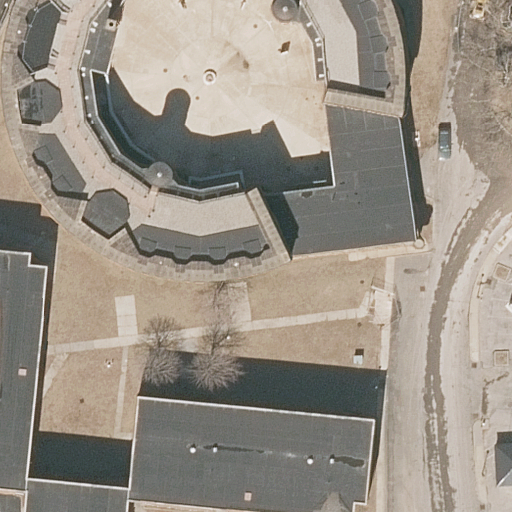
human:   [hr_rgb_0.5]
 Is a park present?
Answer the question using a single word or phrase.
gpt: yes

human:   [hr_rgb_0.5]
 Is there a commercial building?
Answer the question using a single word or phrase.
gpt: no

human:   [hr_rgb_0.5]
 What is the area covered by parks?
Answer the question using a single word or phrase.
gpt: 7693m2

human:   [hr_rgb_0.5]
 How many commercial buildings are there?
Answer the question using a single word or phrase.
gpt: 0

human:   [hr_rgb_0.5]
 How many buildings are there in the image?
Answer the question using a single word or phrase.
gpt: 4

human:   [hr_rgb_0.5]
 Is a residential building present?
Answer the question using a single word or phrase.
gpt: yes

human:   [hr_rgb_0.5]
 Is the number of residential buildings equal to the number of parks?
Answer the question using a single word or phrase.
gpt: no

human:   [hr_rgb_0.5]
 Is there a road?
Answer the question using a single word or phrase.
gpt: yes

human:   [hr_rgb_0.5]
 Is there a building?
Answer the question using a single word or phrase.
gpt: yes

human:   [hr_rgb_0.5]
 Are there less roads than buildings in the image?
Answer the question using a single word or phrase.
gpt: yes

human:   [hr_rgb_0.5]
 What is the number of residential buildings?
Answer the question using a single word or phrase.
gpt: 4

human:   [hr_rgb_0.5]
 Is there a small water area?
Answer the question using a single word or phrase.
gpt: no

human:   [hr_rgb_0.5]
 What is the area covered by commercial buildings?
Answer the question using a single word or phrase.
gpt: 0m2

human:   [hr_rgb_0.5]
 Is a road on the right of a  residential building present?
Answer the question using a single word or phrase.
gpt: yes

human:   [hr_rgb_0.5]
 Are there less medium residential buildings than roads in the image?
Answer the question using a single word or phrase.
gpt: yes

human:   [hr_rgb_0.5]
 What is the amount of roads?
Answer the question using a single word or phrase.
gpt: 2

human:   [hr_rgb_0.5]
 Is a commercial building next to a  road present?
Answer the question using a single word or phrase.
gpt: no

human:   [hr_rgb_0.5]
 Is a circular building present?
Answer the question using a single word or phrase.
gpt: no

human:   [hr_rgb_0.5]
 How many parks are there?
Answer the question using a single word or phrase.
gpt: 1

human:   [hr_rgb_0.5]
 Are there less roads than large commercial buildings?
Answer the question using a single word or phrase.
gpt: no

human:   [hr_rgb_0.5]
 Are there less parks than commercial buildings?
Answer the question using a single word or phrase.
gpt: no

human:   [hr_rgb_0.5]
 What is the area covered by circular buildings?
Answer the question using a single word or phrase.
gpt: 0m2

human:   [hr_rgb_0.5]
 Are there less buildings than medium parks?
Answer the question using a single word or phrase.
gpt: no

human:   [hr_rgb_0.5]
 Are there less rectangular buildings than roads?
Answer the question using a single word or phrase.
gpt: no

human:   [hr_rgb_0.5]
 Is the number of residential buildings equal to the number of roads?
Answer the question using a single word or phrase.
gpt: no

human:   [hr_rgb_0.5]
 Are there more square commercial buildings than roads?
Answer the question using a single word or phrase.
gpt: no

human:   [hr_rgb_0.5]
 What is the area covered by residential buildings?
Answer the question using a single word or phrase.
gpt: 2995m2

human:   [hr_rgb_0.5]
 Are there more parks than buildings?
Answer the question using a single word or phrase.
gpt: no

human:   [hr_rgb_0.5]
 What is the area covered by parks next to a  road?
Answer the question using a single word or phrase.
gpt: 7693m2

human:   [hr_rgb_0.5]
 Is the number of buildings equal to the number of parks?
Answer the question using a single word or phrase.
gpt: no

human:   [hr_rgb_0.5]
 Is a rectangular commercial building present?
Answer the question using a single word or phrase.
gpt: no

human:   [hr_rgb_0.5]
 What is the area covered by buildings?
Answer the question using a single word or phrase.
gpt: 2995m2

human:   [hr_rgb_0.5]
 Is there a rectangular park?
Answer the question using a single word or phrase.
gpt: yes

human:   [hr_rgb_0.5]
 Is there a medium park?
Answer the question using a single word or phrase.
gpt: no

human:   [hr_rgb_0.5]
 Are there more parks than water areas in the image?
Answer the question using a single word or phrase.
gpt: yes

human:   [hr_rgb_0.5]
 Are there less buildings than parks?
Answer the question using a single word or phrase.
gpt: no

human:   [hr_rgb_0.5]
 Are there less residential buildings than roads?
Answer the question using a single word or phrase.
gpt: no

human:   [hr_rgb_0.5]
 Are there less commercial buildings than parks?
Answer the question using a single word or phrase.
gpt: yes

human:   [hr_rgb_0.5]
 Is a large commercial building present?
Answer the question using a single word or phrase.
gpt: no

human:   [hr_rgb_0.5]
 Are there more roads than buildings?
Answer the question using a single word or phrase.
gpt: no

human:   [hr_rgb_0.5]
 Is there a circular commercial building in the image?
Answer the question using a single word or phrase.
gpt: no

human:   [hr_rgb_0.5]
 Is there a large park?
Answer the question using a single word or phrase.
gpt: yes

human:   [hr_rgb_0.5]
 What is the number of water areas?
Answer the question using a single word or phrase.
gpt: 0

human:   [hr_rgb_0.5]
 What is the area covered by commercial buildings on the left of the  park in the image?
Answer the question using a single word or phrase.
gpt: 0m2

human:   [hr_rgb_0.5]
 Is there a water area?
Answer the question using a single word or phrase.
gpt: no

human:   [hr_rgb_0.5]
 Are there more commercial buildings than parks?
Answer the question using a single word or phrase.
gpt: no

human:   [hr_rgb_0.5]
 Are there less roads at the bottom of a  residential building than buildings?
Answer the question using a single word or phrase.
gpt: yes

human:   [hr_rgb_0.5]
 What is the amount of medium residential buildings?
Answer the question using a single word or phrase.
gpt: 1

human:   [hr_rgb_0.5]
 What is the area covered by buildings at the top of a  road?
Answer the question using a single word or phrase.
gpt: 2718m2

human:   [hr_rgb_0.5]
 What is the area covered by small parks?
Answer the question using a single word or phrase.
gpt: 0m2

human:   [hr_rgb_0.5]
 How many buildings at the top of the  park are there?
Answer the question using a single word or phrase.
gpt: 4

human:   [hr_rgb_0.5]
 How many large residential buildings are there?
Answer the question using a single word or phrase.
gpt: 2

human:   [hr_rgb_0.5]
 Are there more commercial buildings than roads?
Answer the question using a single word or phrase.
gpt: no

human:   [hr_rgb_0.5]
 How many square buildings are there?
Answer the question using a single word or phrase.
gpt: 0

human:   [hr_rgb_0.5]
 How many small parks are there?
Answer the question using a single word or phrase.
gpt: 0

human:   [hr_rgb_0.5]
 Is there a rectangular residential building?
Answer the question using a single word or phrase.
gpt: yes

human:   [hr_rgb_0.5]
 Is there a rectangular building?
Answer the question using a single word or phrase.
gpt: yes

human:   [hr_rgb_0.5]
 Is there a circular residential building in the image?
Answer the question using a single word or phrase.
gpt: no

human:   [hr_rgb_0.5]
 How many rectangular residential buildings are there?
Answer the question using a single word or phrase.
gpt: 2

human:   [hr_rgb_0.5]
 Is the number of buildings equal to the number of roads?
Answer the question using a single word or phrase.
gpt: no

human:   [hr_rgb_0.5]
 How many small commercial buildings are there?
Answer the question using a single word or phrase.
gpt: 0

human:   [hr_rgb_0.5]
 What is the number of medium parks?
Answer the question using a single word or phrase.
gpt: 0

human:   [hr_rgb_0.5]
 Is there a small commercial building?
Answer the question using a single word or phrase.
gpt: no

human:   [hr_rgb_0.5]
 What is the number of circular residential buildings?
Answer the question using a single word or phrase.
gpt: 0